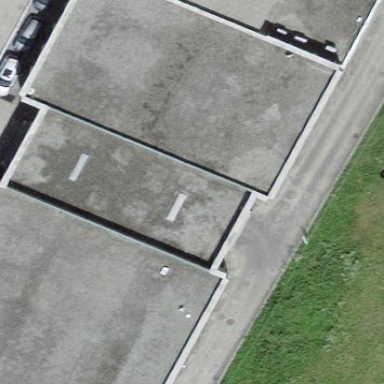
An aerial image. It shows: Car shop building.